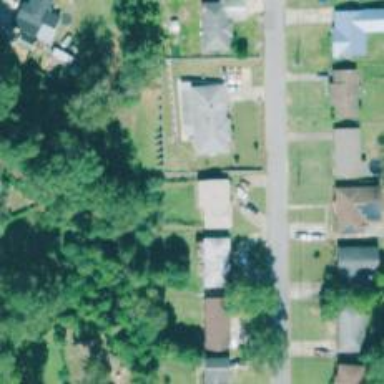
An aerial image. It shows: Neighborhood.